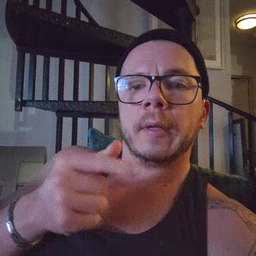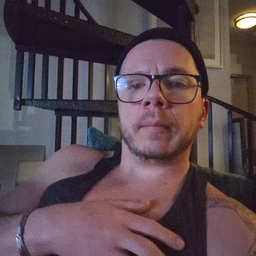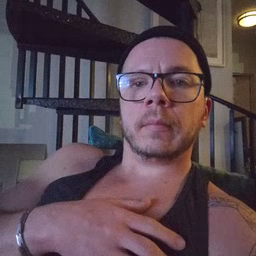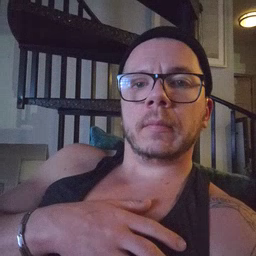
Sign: green